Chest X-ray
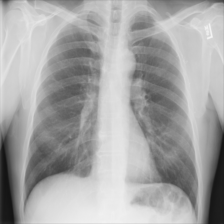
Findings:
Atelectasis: negative
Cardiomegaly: negative
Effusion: negative
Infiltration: negative
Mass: negative
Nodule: negative
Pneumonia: negative
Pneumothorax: negative
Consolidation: negative
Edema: negative
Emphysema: negative
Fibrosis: negative
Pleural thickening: negative
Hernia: negative